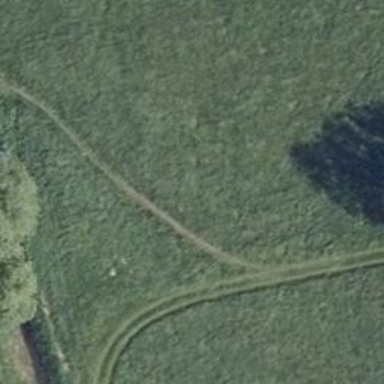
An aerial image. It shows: Grass track with grade 5 tracktype.